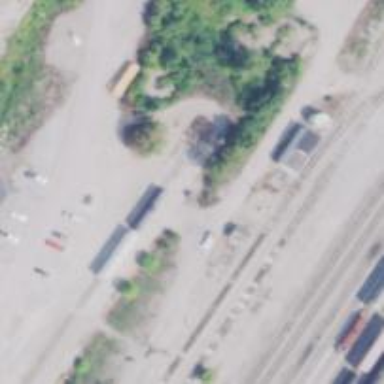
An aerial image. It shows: Railway yard.